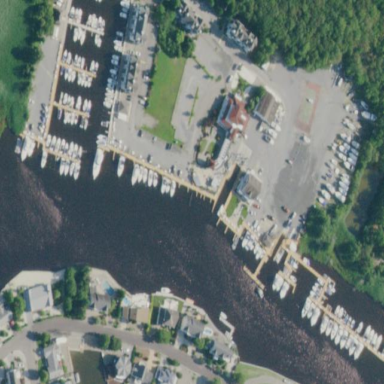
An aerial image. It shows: Boatyard located near waterway.